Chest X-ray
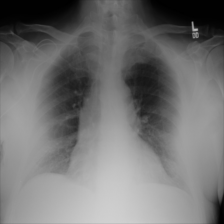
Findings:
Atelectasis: negative
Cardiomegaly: negative
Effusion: negative
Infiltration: negative
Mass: negative
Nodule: negative
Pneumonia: negative
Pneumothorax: negative
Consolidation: negative
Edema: negative
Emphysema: negative
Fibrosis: negative
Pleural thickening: negative
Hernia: negative